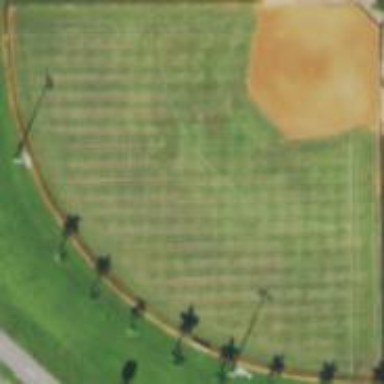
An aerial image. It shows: Baseball diamond pitch for leisure sport.